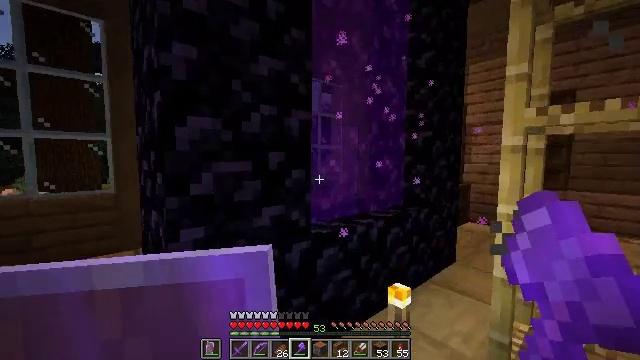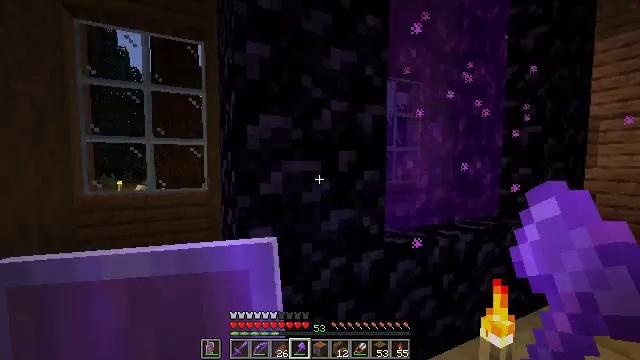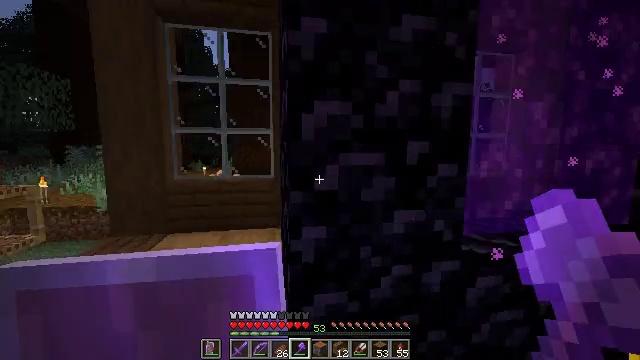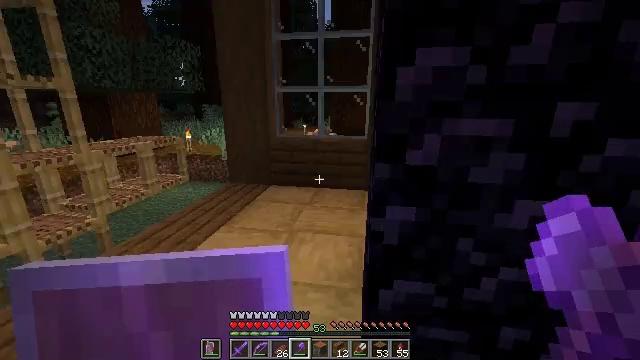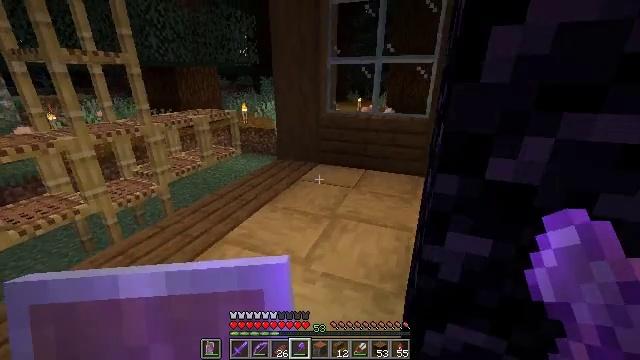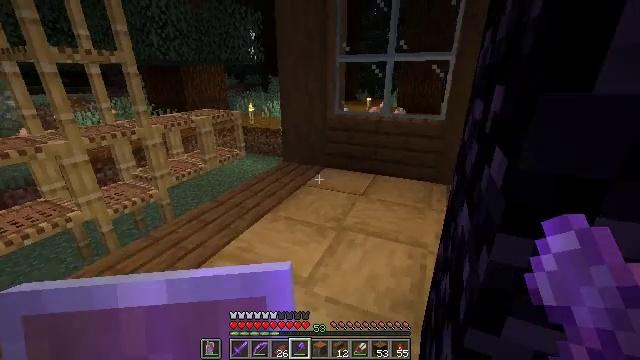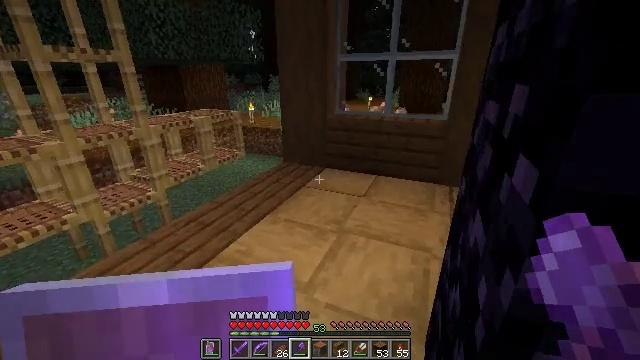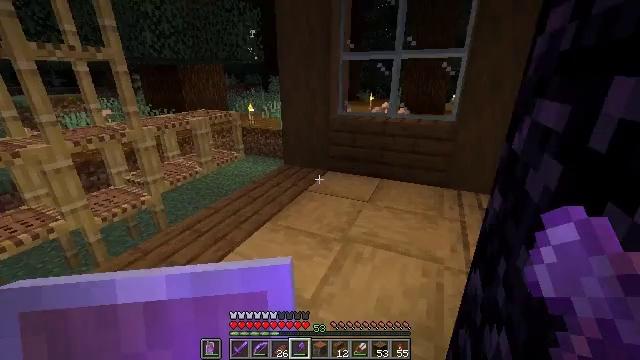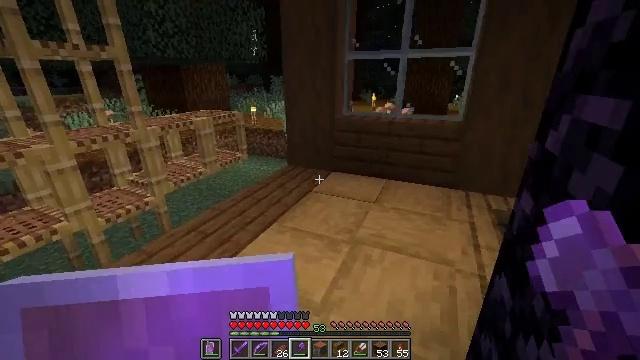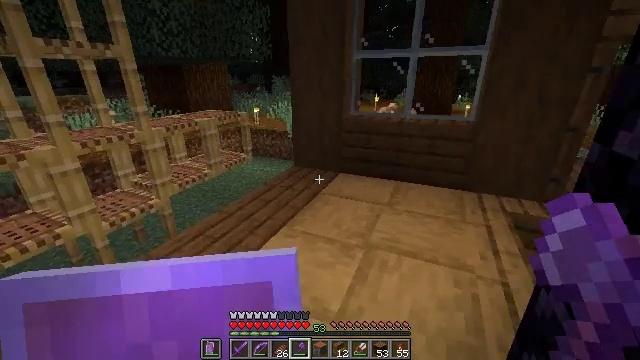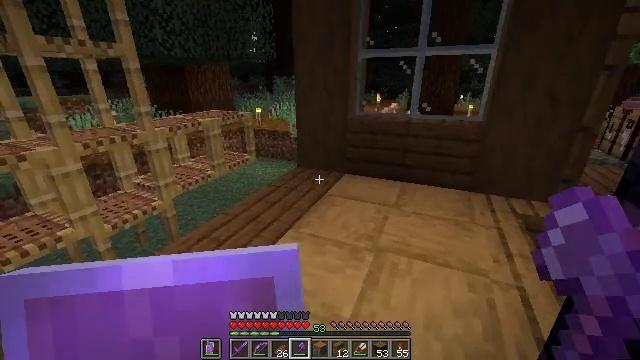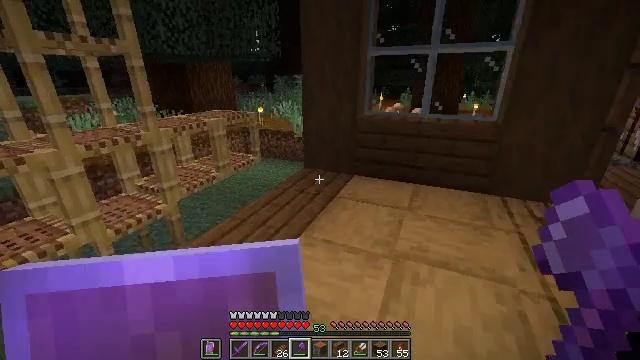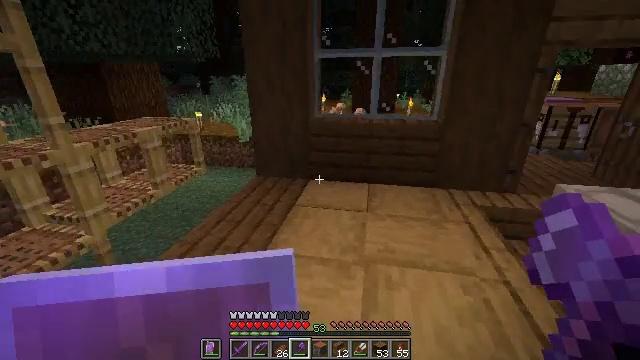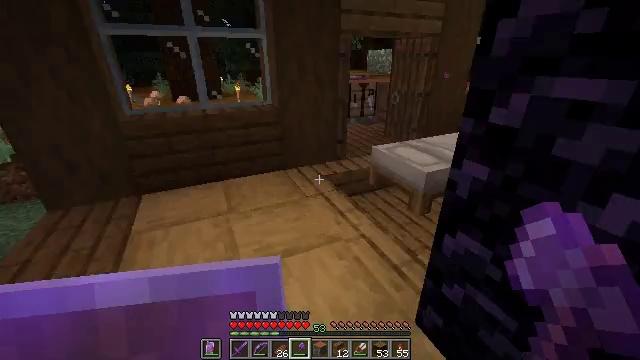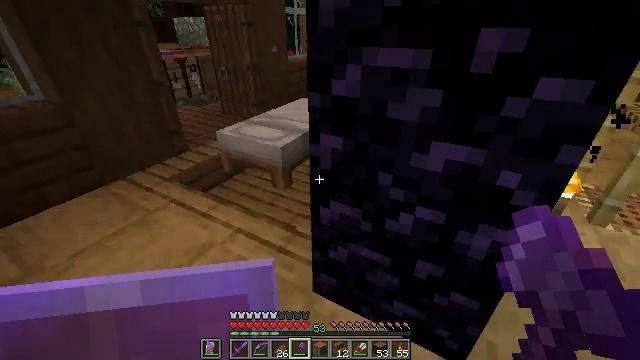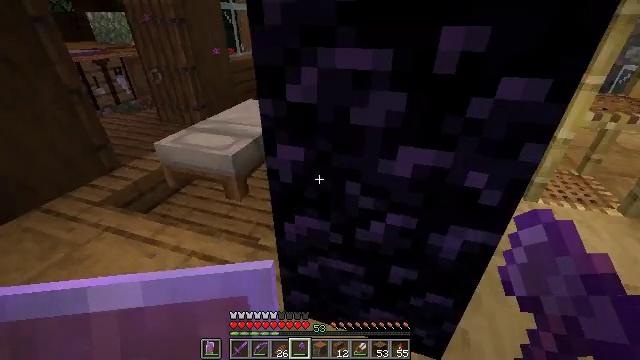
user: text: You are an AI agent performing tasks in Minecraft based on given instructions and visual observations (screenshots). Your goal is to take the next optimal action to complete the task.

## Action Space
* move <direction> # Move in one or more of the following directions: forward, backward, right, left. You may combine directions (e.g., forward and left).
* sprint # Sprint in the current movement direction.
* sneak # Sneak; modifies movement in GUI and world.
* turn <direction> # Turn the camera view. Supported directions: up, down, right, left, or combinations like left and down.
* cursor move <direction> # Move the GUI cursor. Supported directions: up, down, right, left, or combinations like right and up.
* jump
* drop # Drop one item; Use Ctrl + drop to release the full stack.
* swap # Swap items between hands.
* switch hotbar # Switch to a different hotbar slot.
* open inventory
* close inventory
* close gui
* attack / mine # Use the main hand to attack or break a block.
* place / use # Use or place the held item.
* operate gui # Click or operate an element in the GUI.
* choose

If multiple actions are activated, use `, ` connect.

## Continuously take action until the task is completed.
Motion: motion action
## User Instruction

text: Mine stripped acacia log.
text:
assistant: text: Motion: move forward, turn left
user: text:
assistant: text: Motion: move forward, turn left and down
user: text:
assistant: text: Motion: move forward, turn left and down
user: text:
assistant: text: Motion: move forward, turn left and down
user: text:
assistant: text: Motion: move forward, turn left
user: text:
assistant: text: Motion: move forward
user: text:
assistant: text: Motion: move forward
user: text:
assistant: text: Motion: move forward and move left
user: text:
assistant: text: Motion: move forward and move left
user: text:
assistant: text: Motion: move forward and move left
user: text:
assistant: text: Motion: move forward and move left
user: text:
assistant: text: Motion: move forward, turn right
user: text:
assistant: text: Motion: move forward, turn right and down
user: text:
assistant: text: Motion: move forward, turn right and down
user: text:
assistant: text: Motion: move forward, turn right
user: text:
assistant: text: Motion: move forward
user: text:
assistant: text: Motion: move forward
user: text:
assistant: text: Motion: move forward
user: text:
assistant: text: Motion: move forward
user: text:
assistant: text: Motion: move forward
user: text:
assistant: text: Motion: move forward
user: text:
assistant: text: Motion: move forward
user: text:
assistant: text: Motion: move forward, turn left
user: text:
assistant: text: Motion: move forward and move left, turn left
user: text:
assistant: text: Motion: move forward and move left, turn left
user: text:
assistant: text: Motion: move forward and move left
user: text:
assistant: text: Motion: move forward and move left
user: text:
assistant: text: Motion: move forward and move left
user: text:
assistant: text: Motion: move forward, turn right
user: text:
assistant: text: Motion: turn right